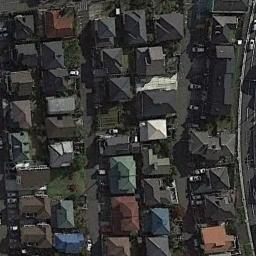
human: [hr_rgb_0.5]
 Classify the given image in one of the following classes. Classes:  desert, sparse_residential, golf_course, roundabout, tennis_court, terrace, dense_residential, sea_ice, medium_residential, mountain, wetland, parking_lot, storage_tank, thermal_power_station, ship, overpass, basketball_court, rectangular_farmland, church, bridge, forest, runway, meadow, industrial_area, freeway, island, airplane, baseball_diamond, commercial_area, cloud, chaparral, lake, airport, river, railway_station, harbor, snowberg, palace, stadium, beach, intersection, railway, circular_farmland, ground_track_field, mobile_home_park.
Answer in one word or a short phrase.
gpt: dense_residential